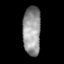
Tissue: lung
Cell type: Epithelial cells
Senescence score: 0.2107
Nuclear area (px): 852
Mean DAPI intensity: 151.445